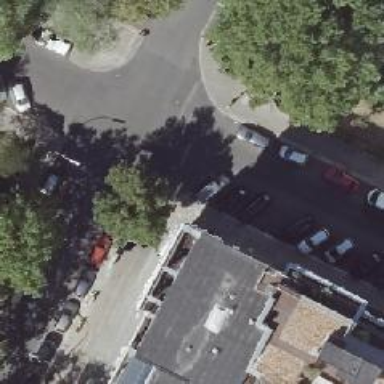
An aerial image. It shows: Unmarked crossing on asphalt footway.